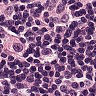
Metastatic tissue present: yes